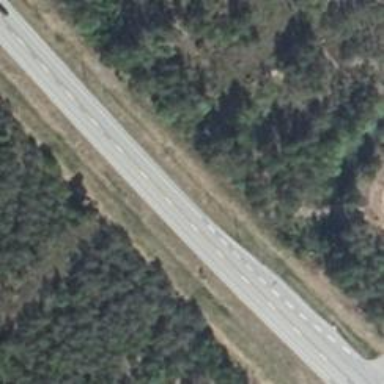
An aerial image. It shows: Asphalt road classified as trunk highway.